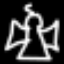
Label: angel